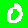
Digit: 0